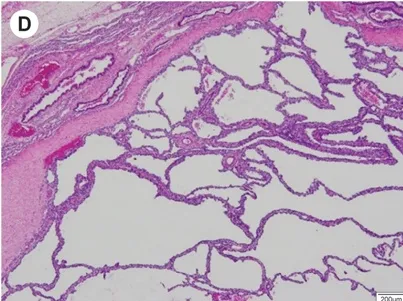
D
) Pathological findings: Histologic image of the fetal lung interstitial tumor showing a well-circumscribed tumorous lesion, with a fibrous border and an abrupt interface with the adjacent normal lung.
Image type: pathology (h&e)